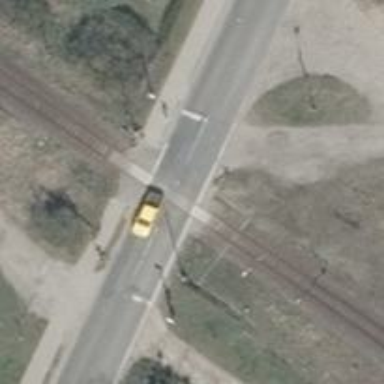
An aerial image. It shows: Full barrier railway switch crossing.